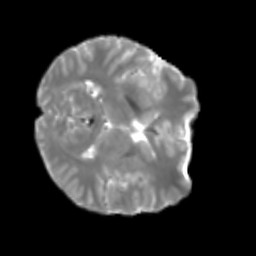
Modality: T2w
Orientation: axial
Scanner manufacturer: siemens
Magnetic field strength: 3 T
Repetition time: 4 s
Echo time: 0.0594 s